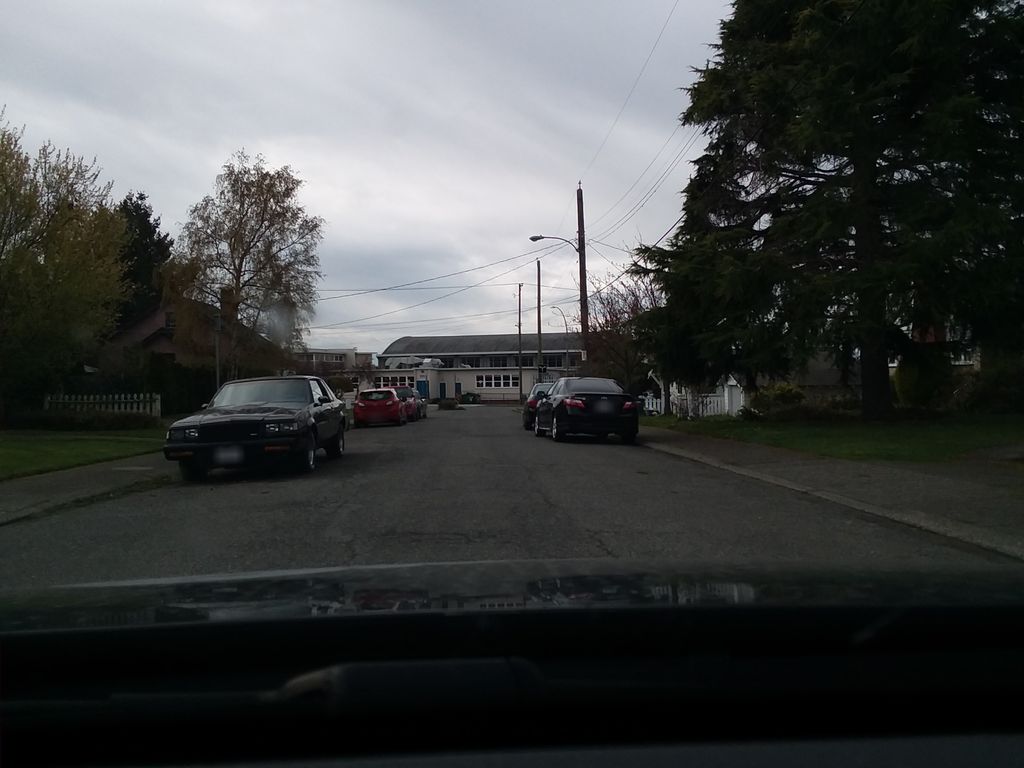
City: victoria